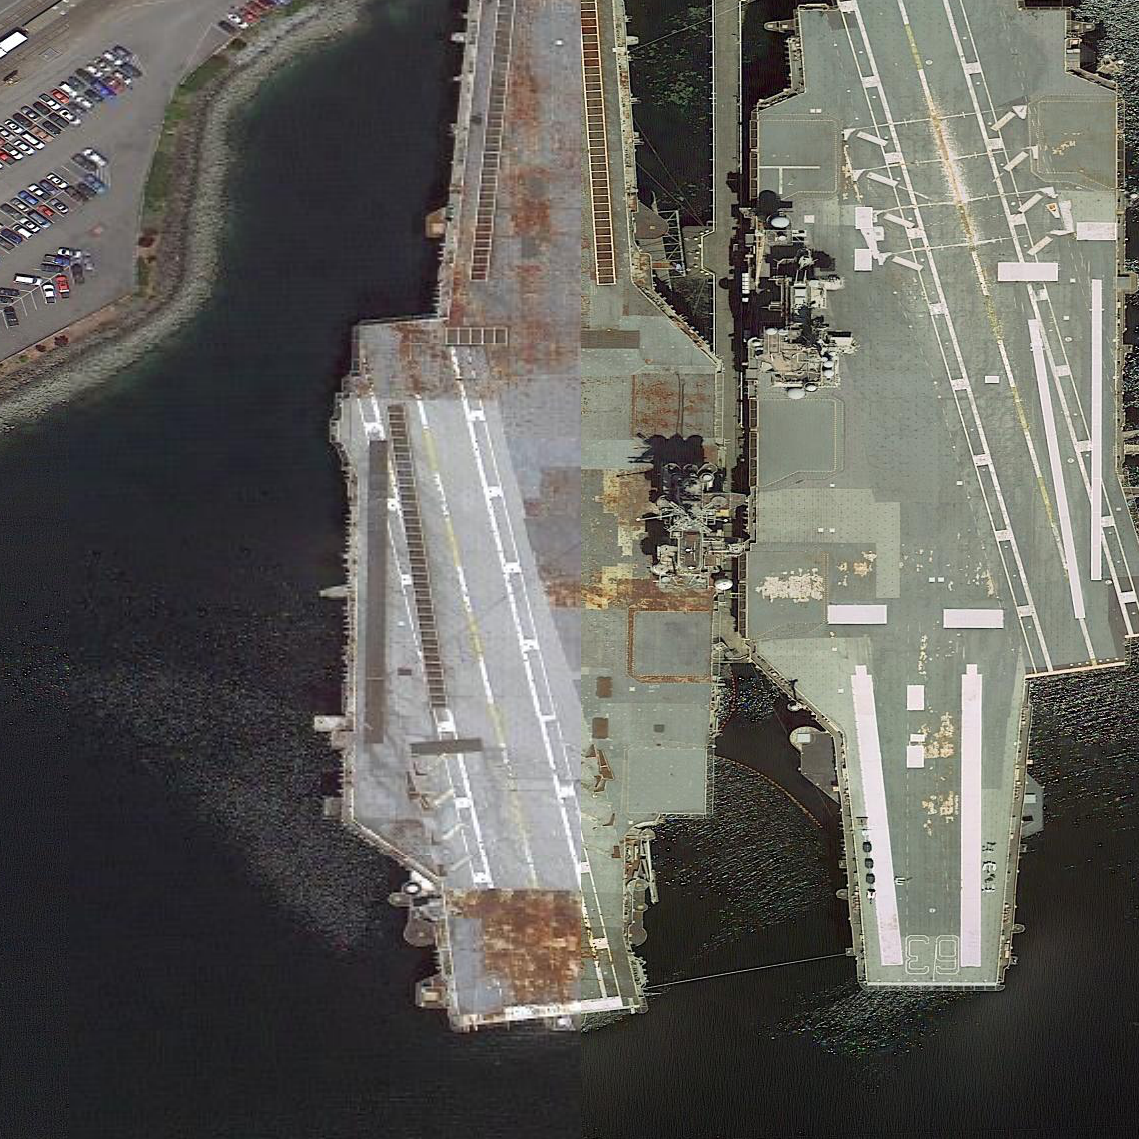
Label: aircraft_carrier